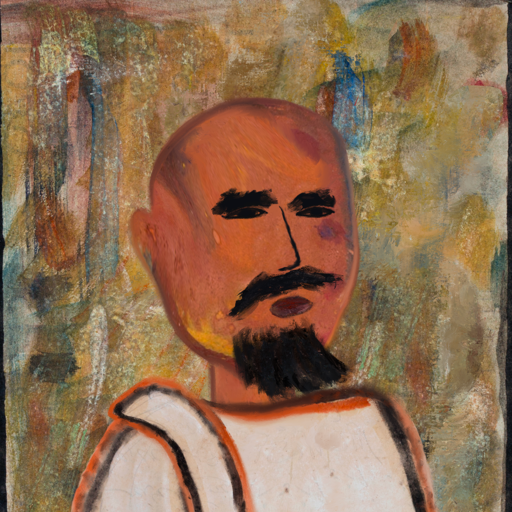
Background: Pipe, Head And Neck Side: Mother_And_Son_Son, Face Side: Mosgoul, Bust: Roy_Bahadur, Hair Side: Blank, Head Accessory: Blank, Second Necklace: Blank, Necklace: Blank, Baby: Blank